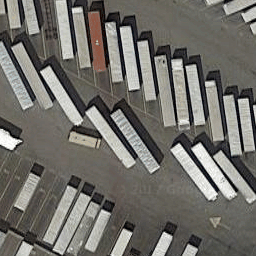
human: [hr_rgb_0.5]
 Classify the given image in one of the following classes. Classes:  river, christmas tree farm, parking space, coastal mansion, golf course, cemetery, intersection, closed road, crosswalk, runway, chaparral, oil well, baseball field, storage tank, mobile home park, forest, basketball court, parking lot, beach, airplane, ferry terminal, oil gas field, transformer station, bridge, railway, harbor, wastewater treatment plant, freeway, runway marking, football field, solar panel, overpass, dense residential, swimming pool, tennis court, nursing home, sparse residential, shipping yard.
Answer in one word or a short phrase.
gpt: shipping yard